Field crop: tomato
Growth stage: 2
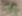
Species: solanum